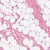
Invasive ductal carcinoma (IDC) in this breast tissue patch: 0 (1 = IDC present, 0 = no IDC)